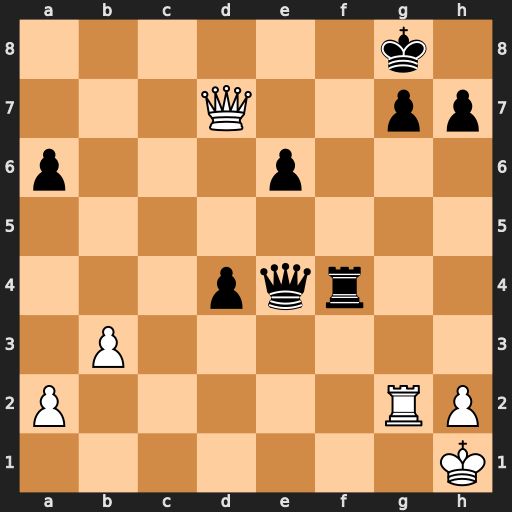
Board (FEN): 6k1/3Q2pp/p3p3/8/3pqr2/1P6/P5RP/7K
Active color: w
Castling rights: -
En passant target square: -
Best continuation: Qxg7#